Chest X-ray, PA view. Patient: 46 years old, sex F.
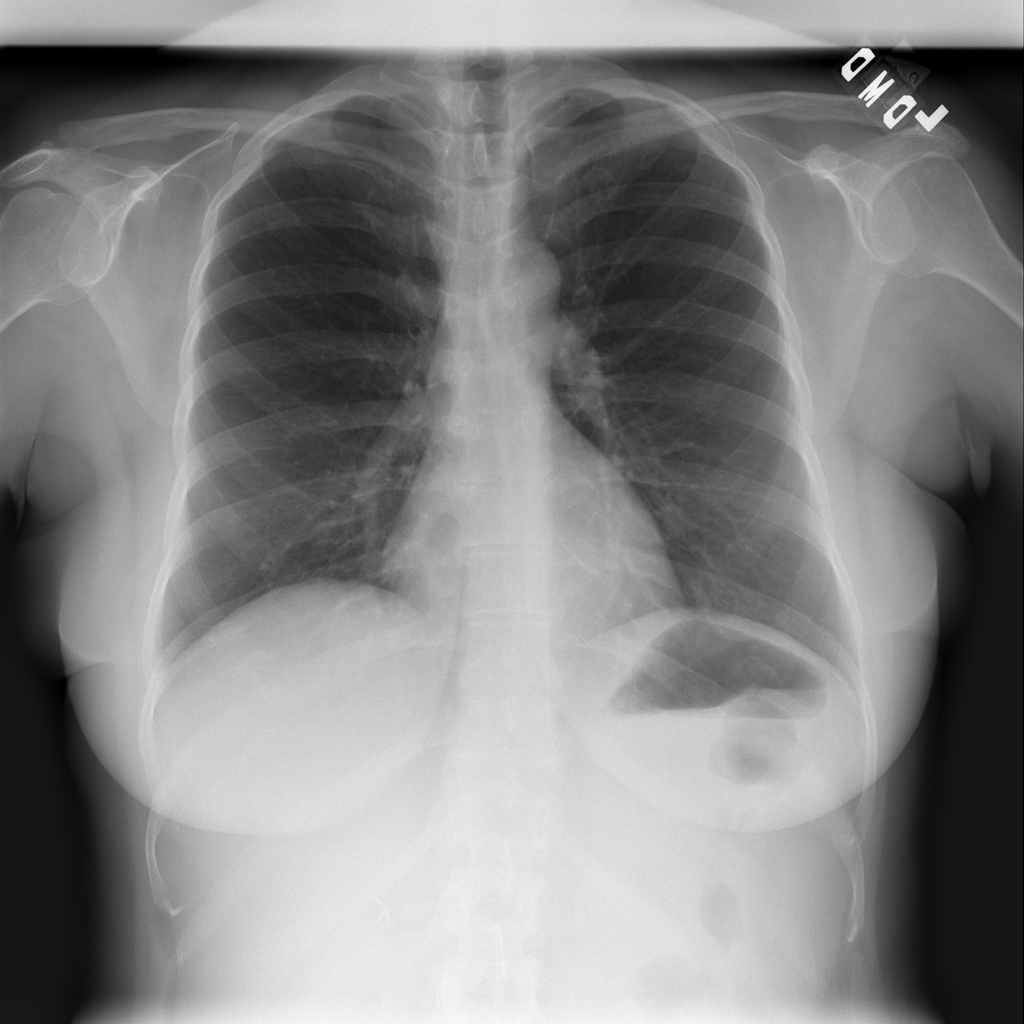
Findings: No Finding